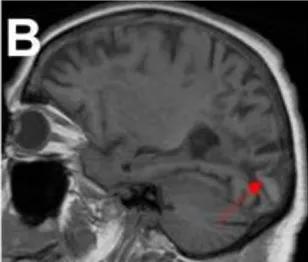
Follow-up images. (A,B) Sagittal T1 MRI showing hyperintensities in both occipital lobes (red arrows).
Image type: radiology (mri)